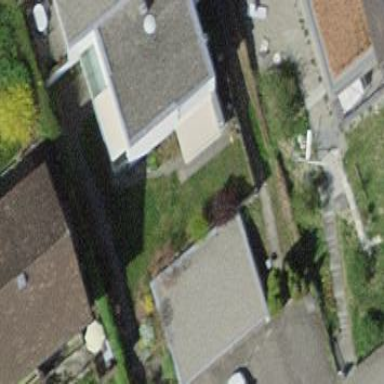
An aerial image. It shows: Garages with flat roofs.